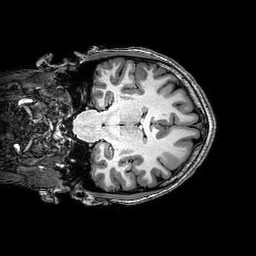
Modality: T1w
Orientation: coronal
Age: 20
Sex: female
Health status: healthy
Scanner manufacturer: philips
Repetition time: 0.008302 s
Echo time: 0.00382 s